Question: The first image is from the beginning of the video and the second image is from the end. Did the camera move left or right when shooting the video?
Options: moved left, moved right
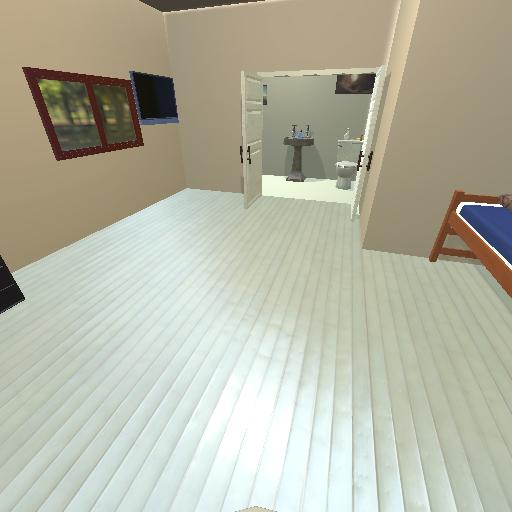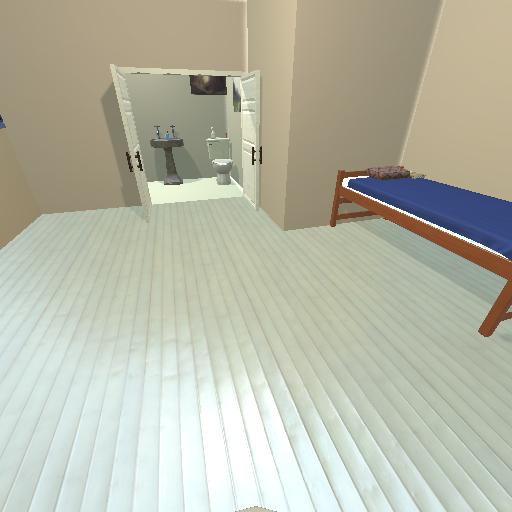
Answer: moved left